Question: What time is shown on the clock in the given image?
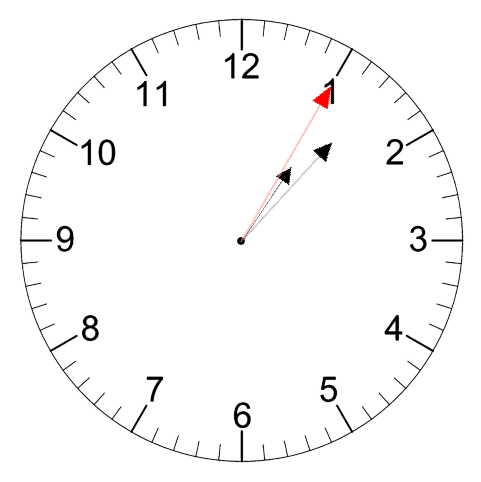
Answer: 01:07:05